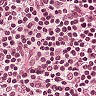
Metastatic tissue present: no